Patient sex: M
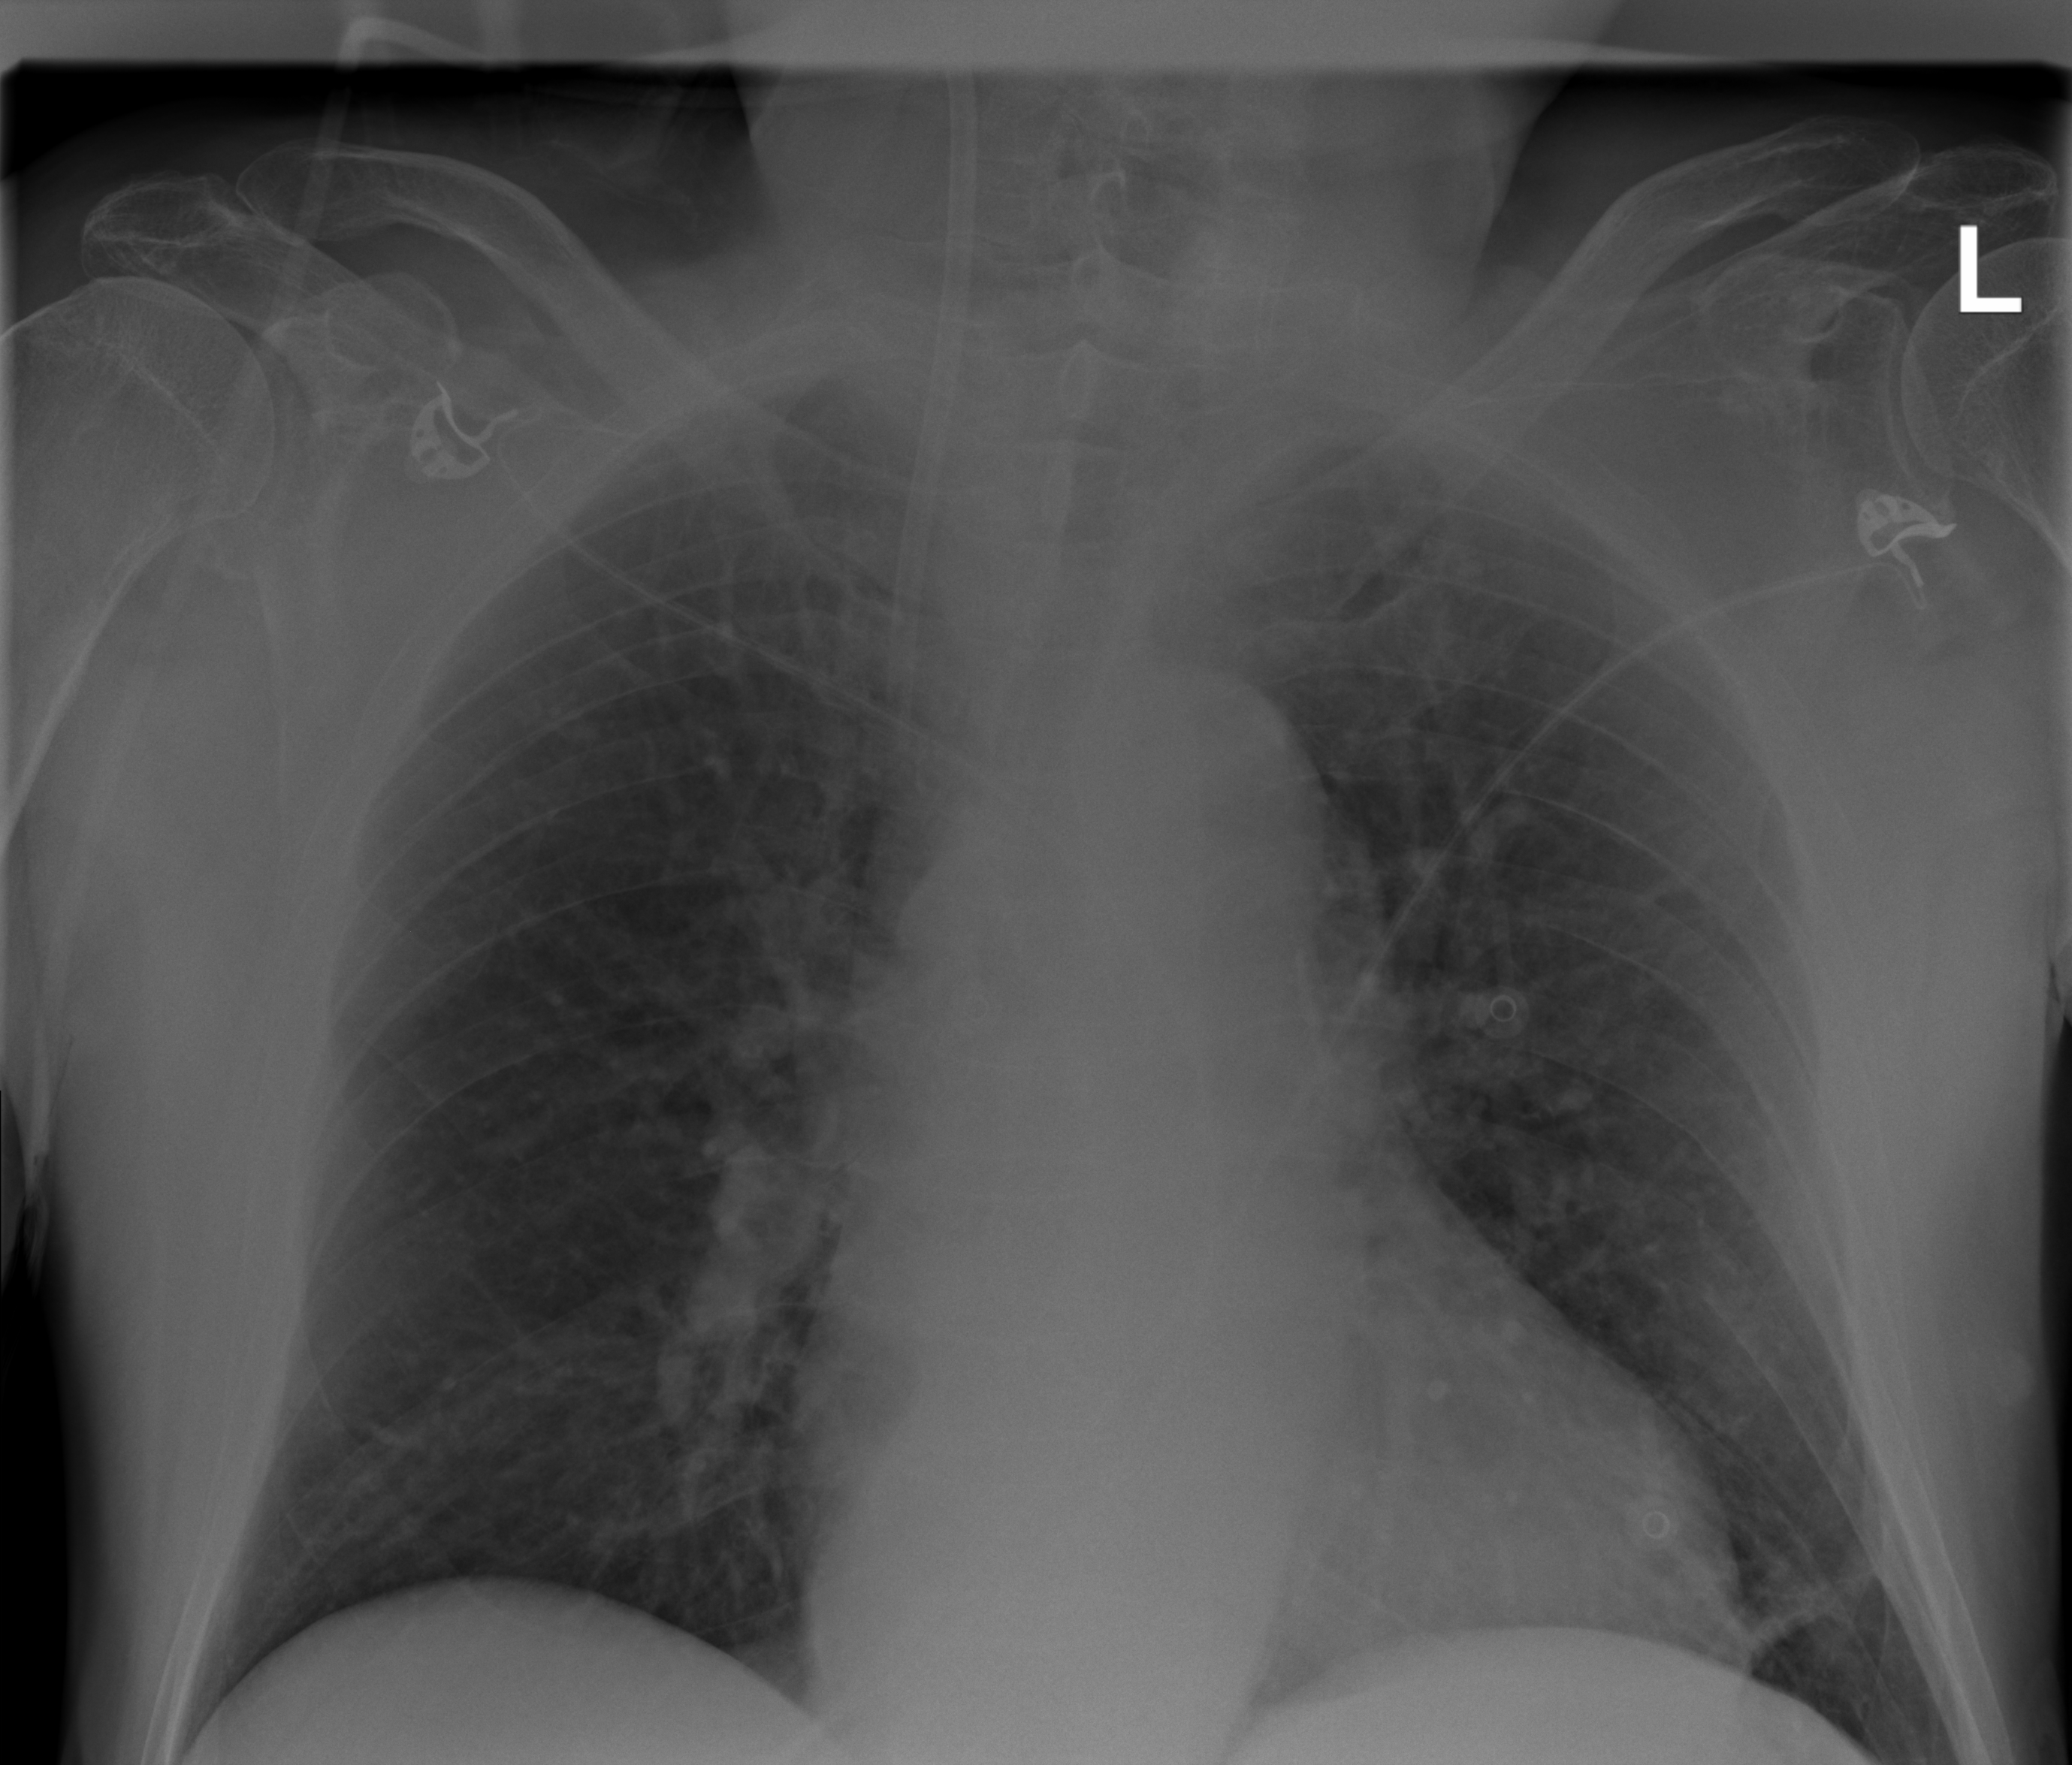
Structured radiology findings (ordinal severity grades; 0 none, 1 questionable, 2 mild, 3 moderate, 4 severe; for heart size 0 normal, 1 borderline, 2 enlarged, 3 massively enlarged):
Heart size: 0
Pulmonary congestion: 0
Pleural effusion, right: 0
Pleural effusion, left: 0
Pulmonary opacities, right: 0
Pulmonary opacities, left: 0
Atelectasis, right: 0
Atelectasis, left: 2